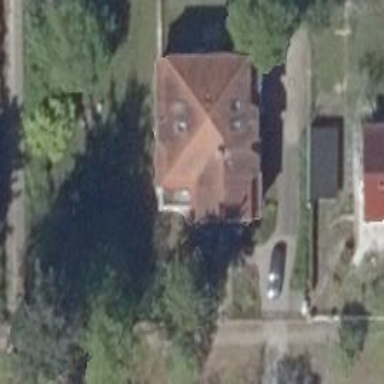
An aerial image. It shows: Detached building with gambrel roof shape.